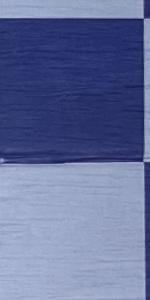
Label: Empty